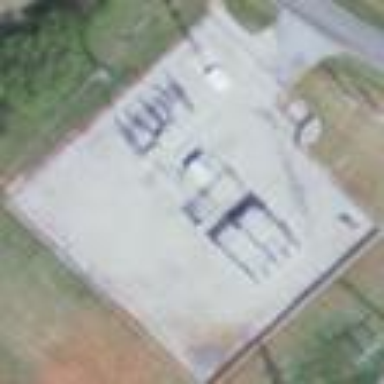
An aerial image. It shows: Distribution level power substation surrounded by fence.